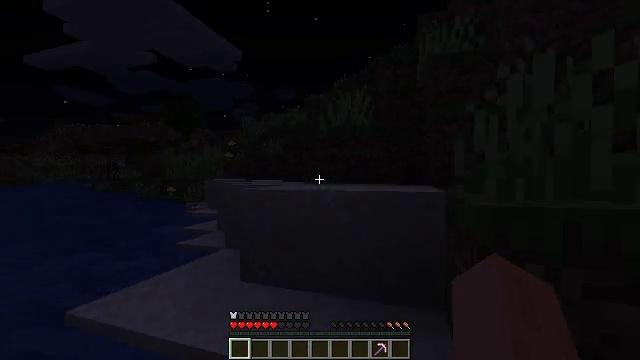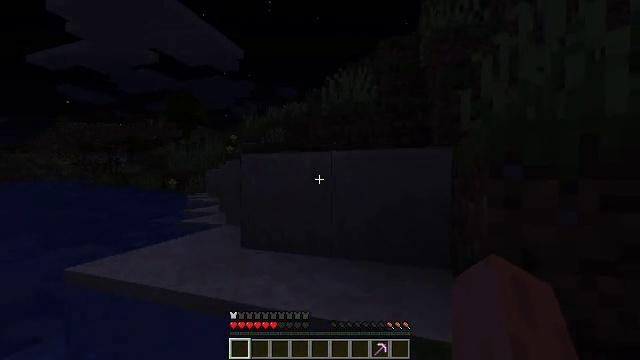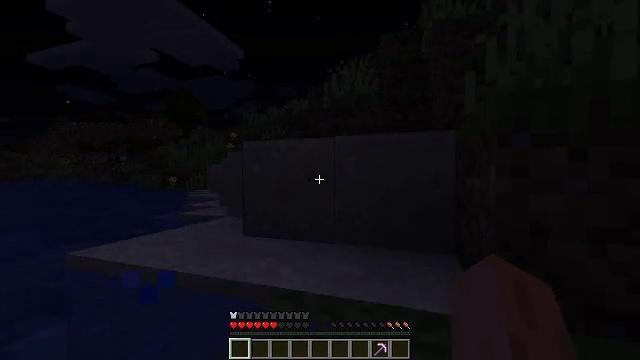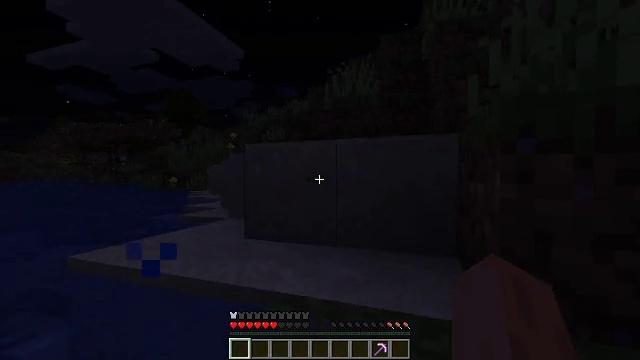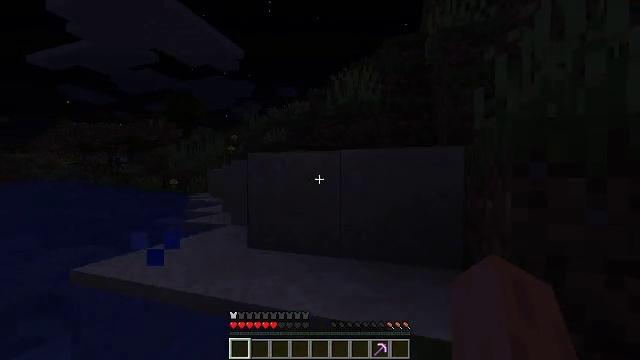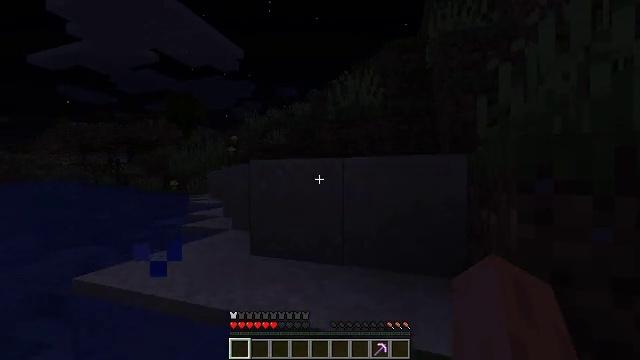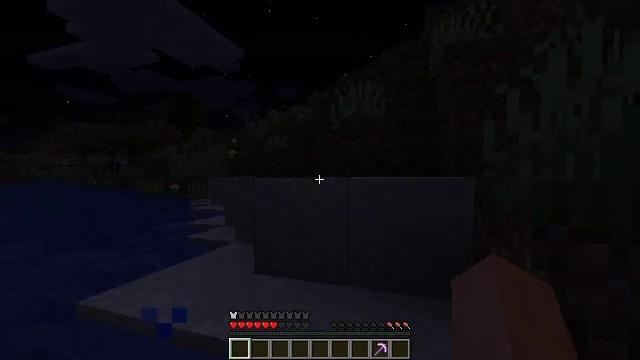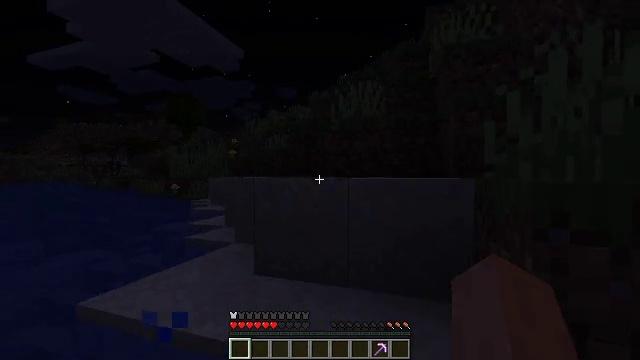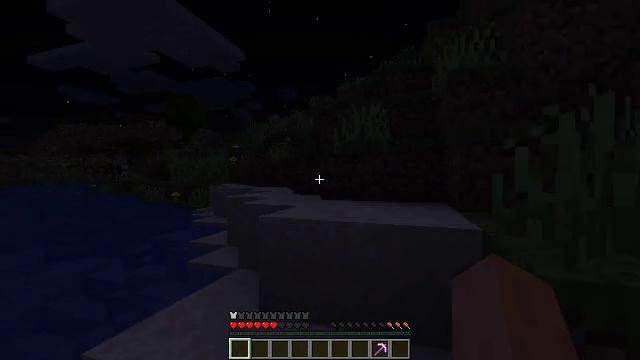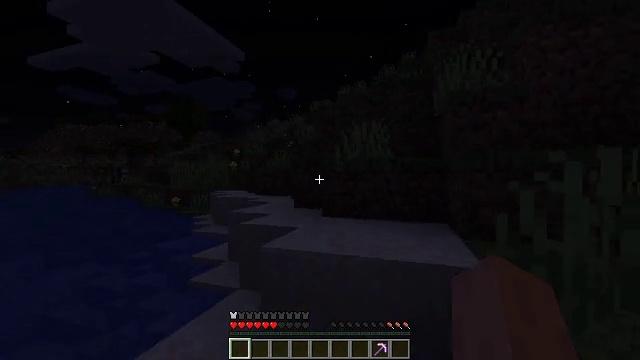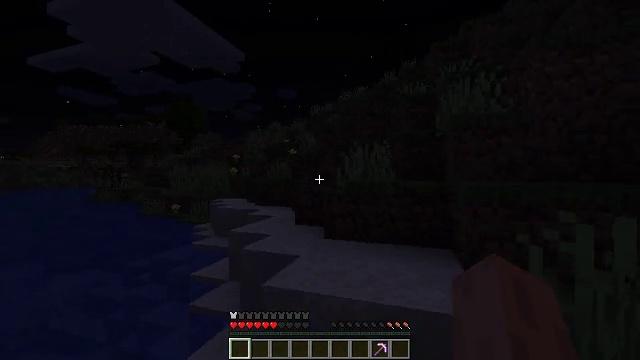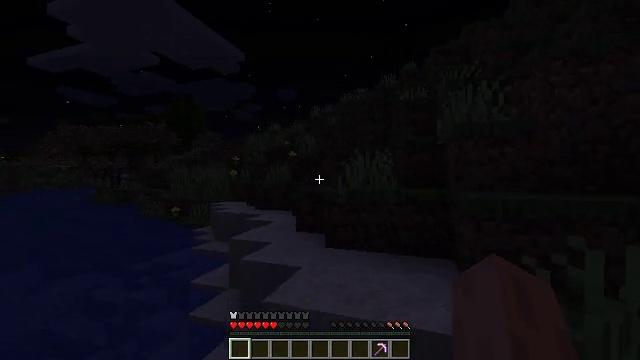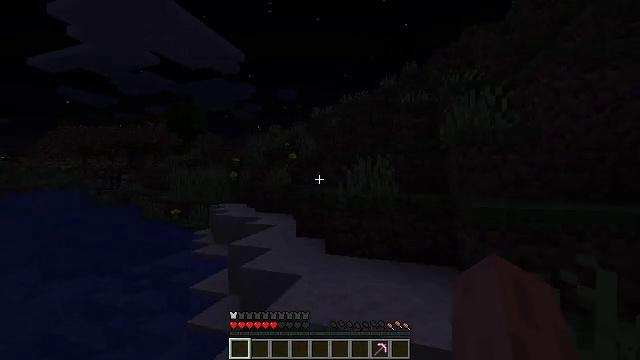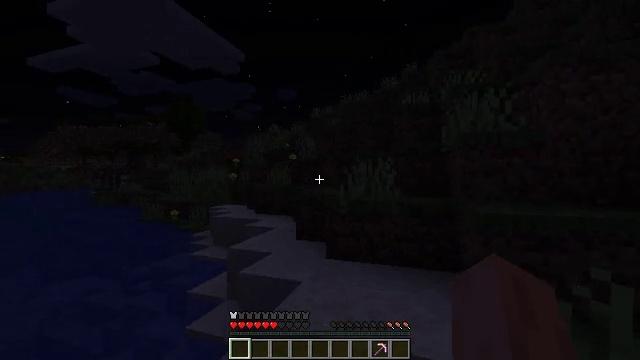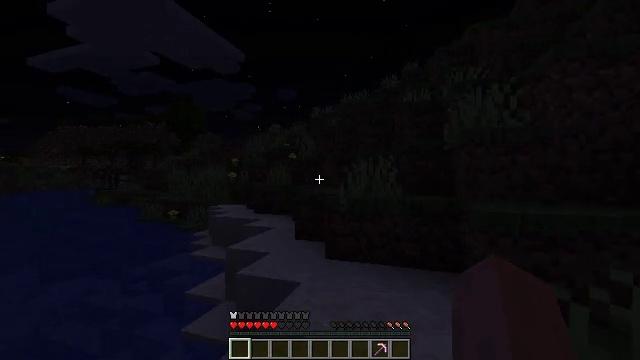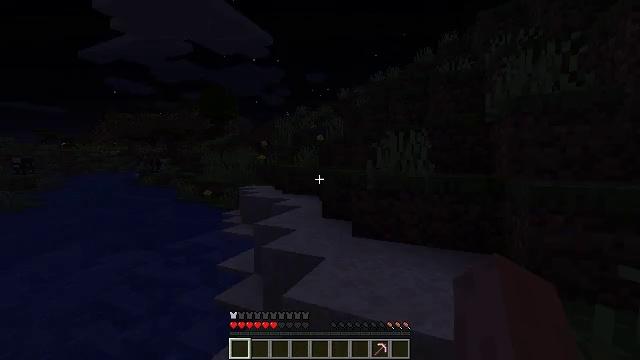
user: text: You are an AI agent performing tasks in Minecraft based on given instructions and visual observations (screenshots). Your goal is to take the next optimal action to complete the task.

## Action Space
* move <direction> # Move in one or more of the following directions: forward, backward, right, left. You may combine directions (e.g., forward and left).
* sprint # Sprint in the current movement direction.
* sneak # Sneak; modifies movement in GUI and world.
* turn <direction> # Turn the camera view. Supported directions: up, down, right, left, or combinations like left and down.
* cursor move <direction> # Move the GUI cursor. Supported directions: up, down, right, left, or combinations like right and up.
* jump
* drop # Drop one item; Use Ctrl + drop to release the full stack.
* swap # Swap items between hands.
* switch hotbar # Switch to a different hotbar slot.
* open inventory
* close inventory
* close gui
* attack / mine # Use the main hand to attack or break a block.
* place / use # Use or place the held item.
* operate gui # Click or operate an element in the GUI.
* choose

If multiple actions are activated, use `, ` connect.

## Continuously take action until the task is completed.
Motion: motion action
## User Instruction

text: Dig up the grass block for dirt.
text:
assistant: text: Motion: move forward, jump
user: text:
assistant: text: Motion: move forward, jump
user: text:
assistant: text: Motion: move forward, jump
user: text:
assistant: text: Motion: move forward, jump
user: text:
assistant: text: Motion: move forward, jump
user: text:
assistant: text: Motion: move forward, jump
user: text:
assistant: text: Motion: move forward, jump
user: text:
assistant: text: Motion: move forward, jump
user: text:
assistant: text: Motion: move forward, jump
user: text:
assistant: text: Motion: move forward, jump
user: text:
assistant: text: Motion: move forward, jump
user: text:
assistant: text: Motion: move forward, jump
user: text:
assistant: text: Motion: move forward and move right, jump
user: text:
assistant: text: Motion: move forward and move right, jump
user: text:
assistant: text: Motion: move forward and move right, turn left and down, jump
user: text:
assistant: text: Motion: move forward and move right, turn left and down, jump
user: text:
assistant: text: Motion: move right, turn left and down
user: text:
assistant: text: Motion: move right
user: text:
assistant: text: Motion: move right
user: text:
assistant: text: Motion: move right, jump
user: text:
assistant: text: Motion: move right, jump
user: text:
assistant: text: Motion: move forward and move right, jump
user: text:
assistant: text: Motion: move forward and move right, jump
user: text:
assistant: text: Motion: move forward and move right, jump
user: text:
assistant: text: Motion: move forward and move right, jump
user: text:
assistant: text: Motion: move forward and move right
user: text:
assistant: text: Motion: move forward and move right
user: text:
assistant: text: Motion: move forward and move right
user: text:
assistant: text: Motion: move forward and move right
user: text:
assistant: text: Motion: move forward and move right